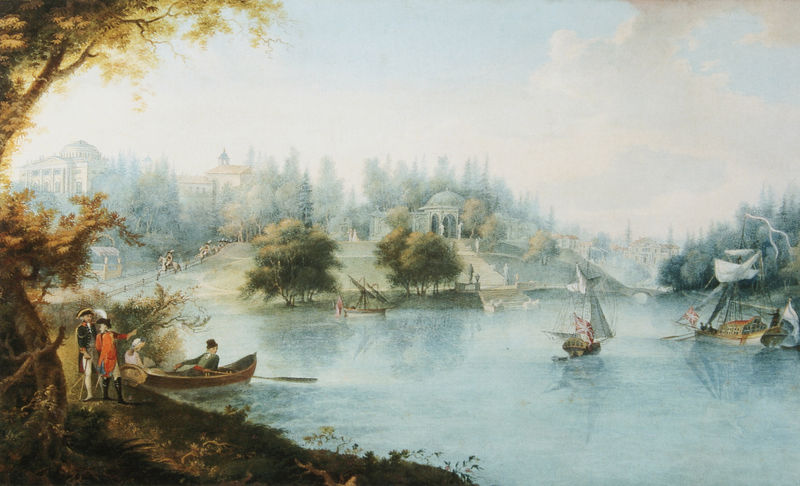
Titel: Blick auf den Marienthaler See
Künstler: Gawriil Sergejewitsch Sergejew
Standort: St. Petersburg
Institution: Schloss Pawlowsk
Schlagwörter: baum, blau, blätter, gemälde, himmel, laub, mann, meer, wasser, weiß, wolken, aquarell, bäume, fluss, grün, kirchturm, landschaft, menschen, ocker, see, stadt, teich, ufer, äste, abend, braun, frankreich, frau, geste, hell, hintergrund, hut, hüte, licht, männer, schwarz, säulen, türkis, gebäude, gras, haus, park, rot, schloss, weg, wiese, wolke, zaun, beige, malerei, architektur, ast, erde, gräser, halme, häuser, hügel, morgen, spiegelung, wolen, brücke, büsche, gewässer, kirche, sträucher, wege, insel, gold, mantel, pflanze, pflanzen, england, wald, anhöhe, boot, boote, kahn, paddel, pferd, pferde, reiter, ruder, turm, weiher, garten, federbusch, hellblau, perücke, schiff, schiffe, segel, segelboot, segelschiffe, bogen, segelschiff, nachmittag, sonnenlicht, dunst, nebel, tag, landschaftsmalerei, herbst, rand, anleger, kuppel, böschung, tannen, constable, staffage, treppe, soldaten, ruderboot, ruderer, rudern, stufen, zeigen, bucht, reflexion, segelboote, unscharf, burg, palast, flusslandschaft, wälder, militär, uniform, soldat, engländer, degen, dreispitz, offizier, fichte, tanne, lanschaft, general, fichten, tempel, pavillon, schemen, pavillion, fritz, englischer garten, englisch, offiziere, morgengrauen, oel, ruderblatt, uferweg, monopterus, schloßpark, blau grün, mönner, huron, englan, z, 1800, 1750, 1700, englischer park, oelgemaelde, ruderpartie, moskee, ruderbot, wolkenj, spieglungen